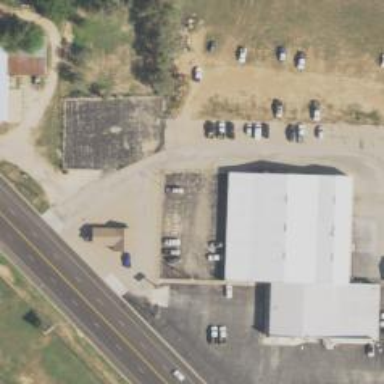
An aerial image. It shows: Building that houses car shop.